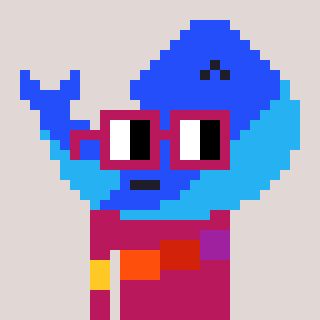
a pixel art character with square dark red glasses, a whale-shaped head and a darkpink-colored body on a warm background